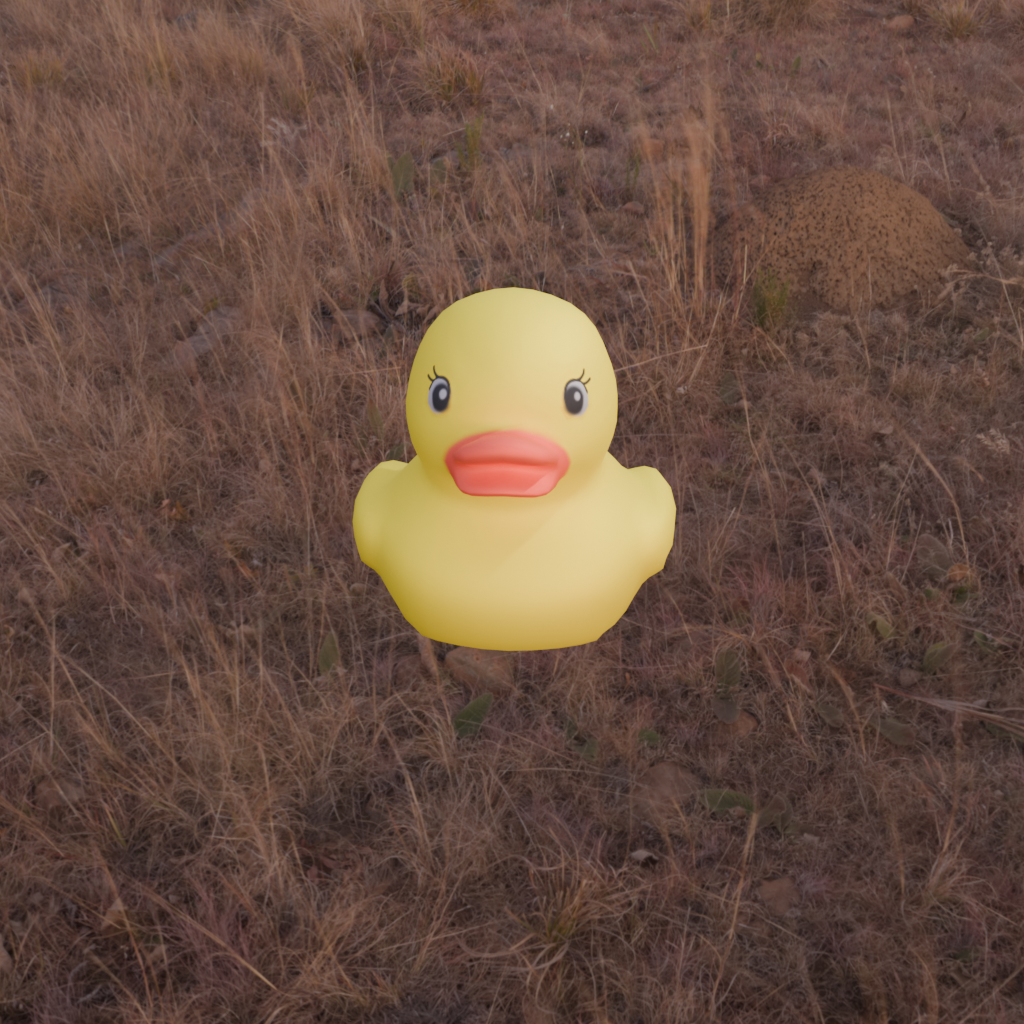
an image of a yellow rubber duck seen from <front> in a rural landscape at sunset with a colorful sky.